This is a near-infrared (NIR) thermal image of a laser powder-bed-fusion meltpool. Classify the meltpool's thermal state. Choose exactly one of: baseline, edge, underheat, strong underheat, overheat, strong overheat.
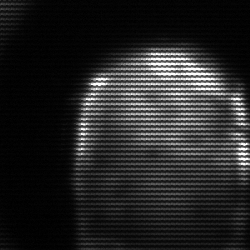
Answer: baseline